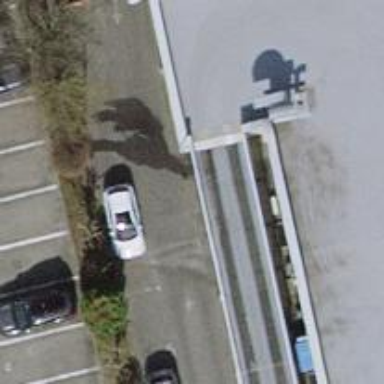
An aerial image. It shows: Parking area.